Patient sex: F
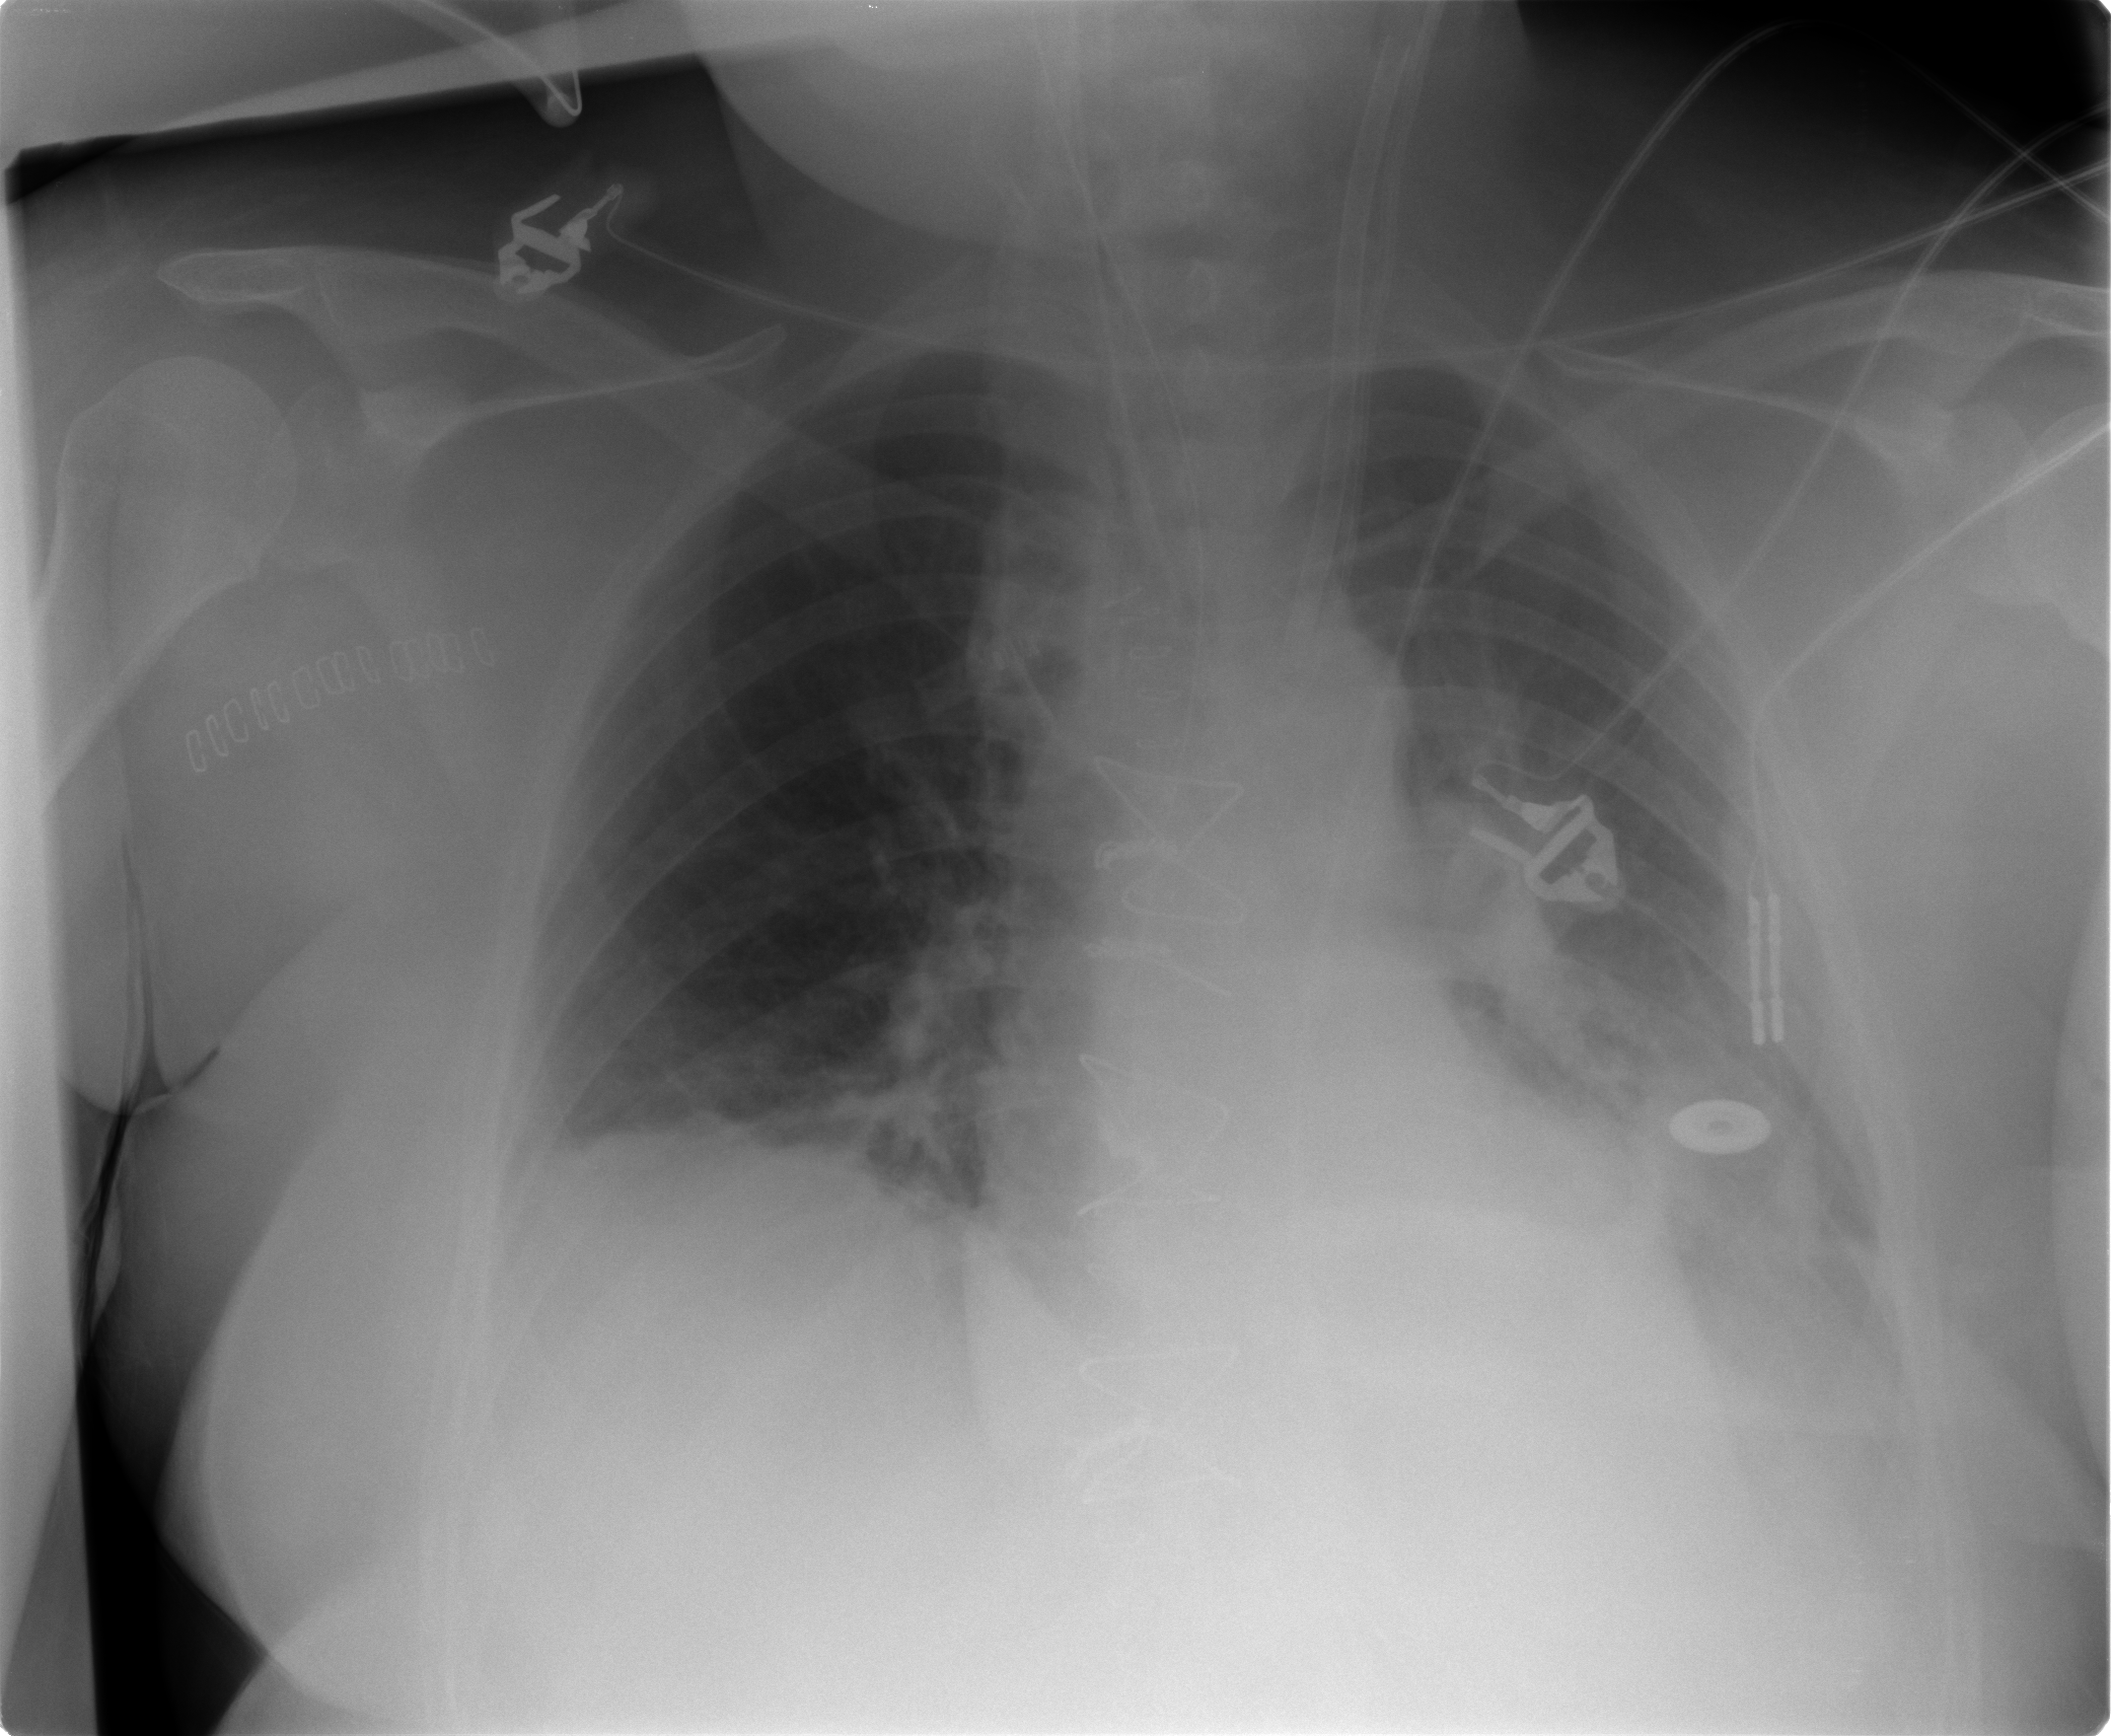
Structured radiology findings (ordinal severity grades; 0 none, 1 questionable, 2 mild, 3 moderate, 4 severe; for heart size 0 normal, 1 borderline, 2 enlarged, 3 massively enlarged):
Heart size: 0
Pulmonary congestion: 1
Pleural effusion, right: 1
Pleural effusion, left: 1
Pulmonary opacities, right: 1
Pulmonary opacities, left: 2
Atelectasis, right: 2
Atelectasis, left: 2